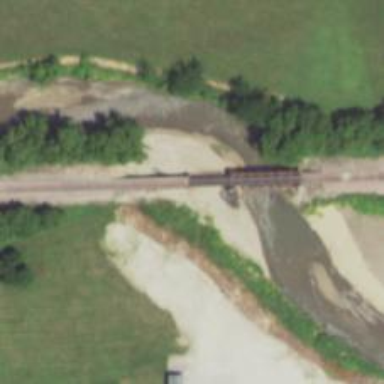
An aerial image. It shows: Railway bridge.